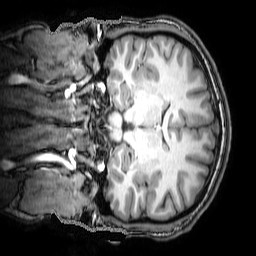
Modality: T1w
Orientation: sagittal
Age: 23
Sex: male
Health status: ill
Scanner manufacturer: philips
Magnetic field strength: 3 T
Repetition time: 8.139 s
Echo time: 3.725 s